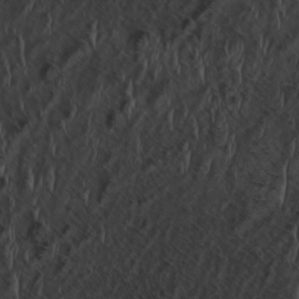
Label: non_frost